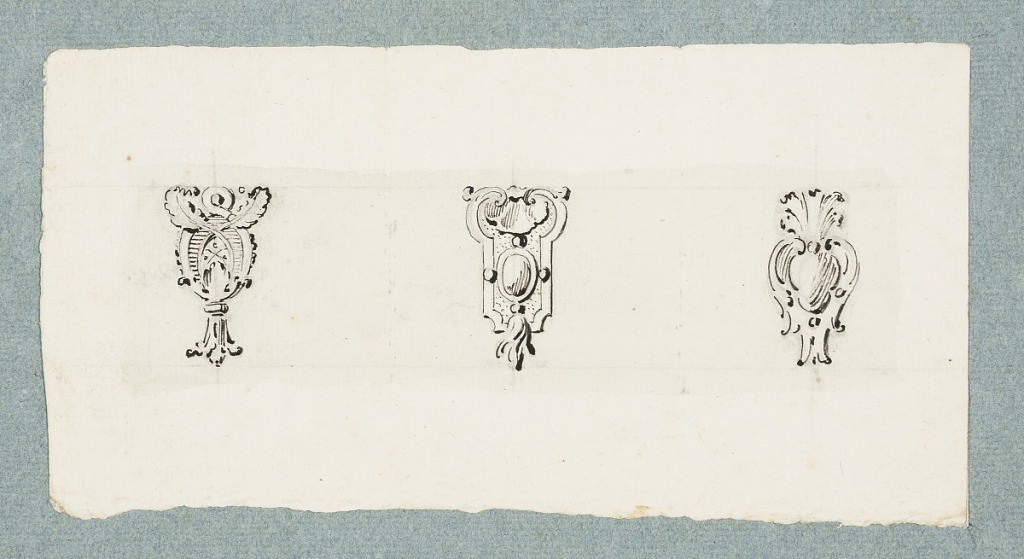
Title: Album page
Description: One sheet of paper drawn on recto and verso, mounted onto an album page with window cutout to see verso--notes on verso.